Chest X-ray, AP view. Patient: 14 years old, sex M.
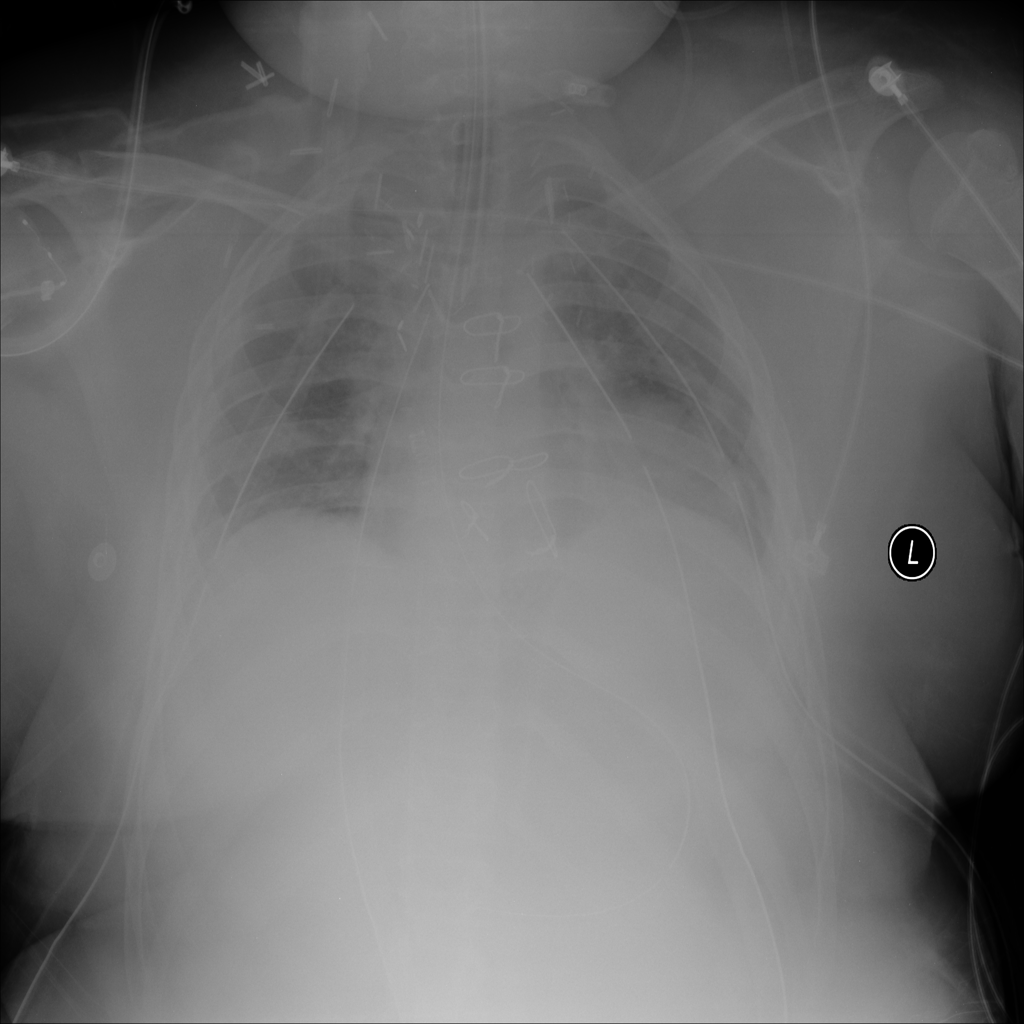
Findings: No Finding